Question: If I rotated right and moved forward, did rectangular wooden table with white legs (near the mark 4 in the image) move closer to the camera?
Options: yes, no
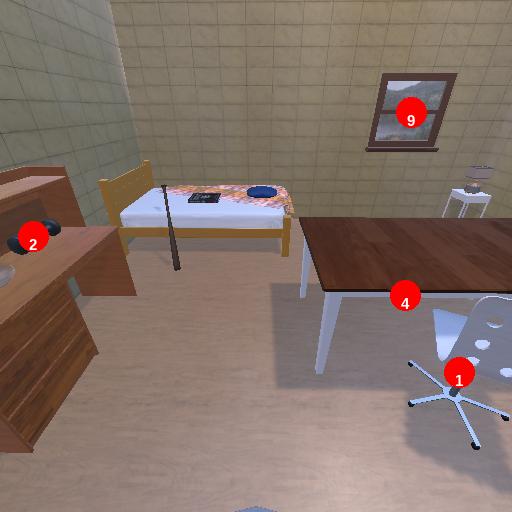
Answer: yes